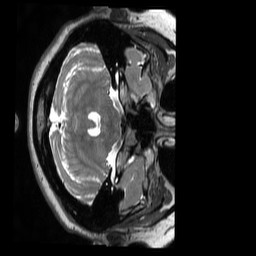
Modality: T2w
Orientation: axial
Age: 25
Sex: female